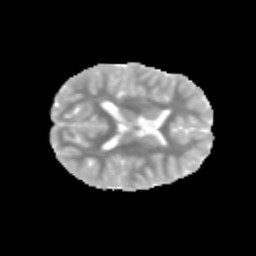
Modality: MD
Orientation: axial
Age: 9
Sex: female
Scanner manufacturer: siemens
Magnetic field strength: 3 T
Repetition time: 3.8 s
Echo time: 0.07 s